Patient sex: F
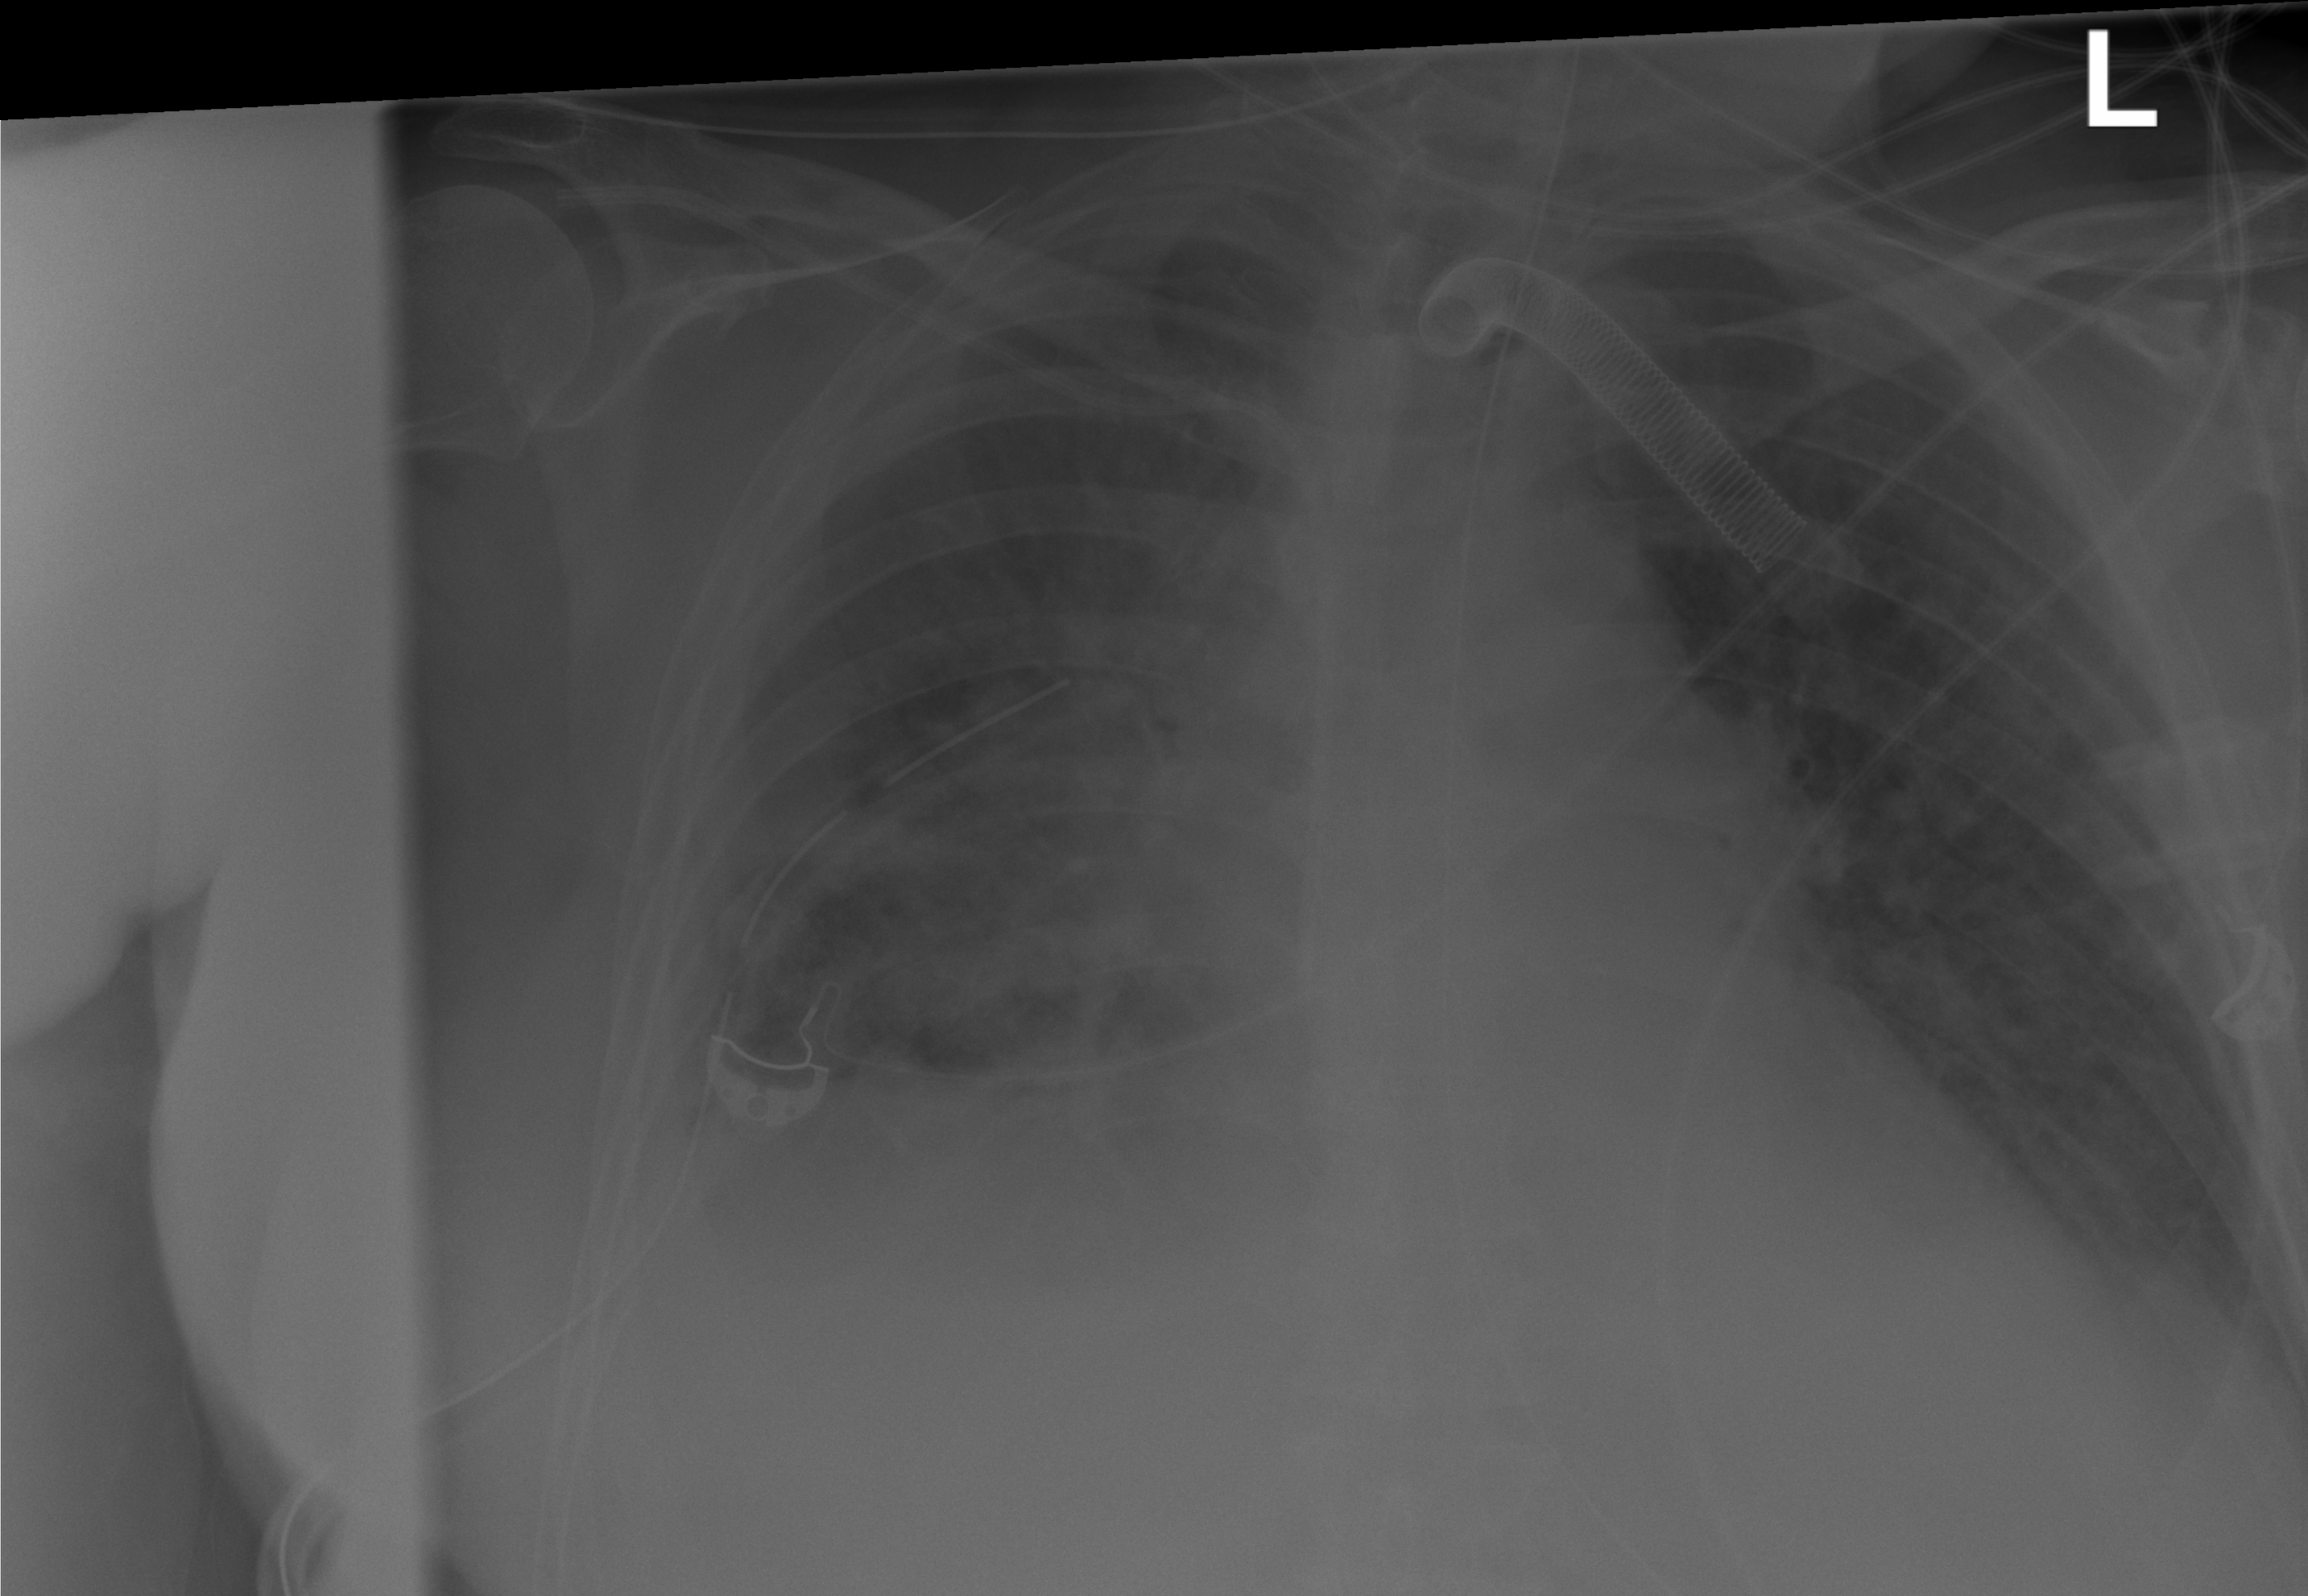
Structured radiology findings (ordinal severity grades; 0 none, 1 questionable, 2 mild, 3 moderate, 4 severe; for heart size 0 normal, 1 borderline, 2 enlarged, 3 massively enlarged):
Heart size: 2
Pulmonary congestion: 2
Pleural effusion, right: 2
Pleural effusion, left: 2
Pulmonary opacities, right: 3
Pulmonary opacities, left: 2
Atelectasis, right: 3
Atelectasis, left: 2